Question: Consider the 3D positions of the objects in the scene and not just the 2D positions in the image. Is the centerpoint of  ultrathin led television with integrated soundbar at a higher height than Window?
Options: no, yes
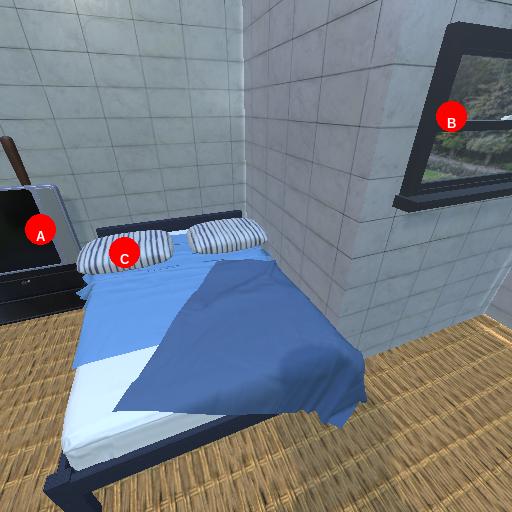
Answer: no